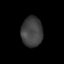
Tissue: lung
Cell type: Epithelial cells
Senescence score: 0.1471
Nuclear area (px): 630
Mean DAPI intensity: 64.027